Aerial crown-view tile of a tropical tree (Barro Colorado Island, Panama), acquired 20241112:
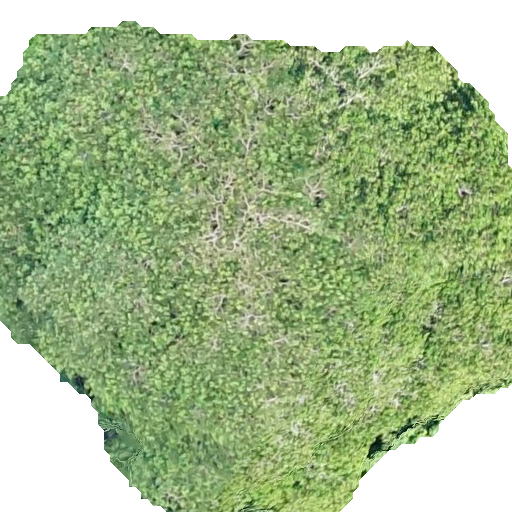
Species: Hura crepitans
GBIF accepted scientific name: Hura crepitans
Crown area: 340.157 m²